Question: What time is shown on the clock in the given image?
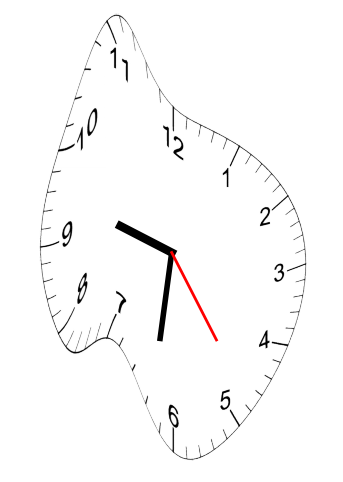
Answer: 09:31:24